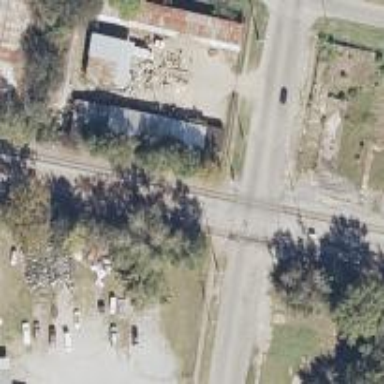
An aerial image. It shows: Railway level crossing.